A time-domain waveform of one vibration snapshot from a rolling-element bearing is shown. Classify the bearing condition as one of: normal, inner_race, outer_race, ball.
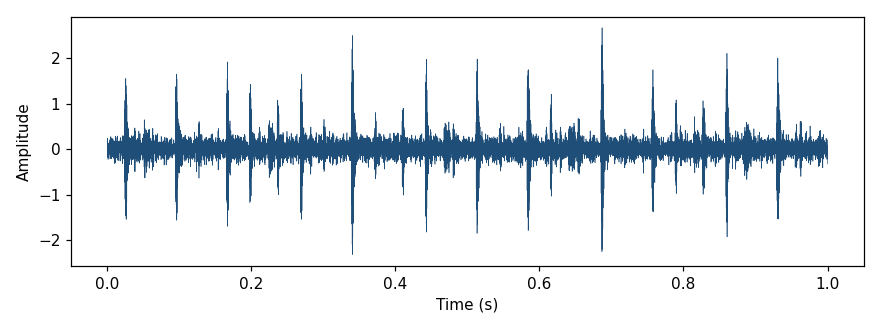
Answer: inner_race